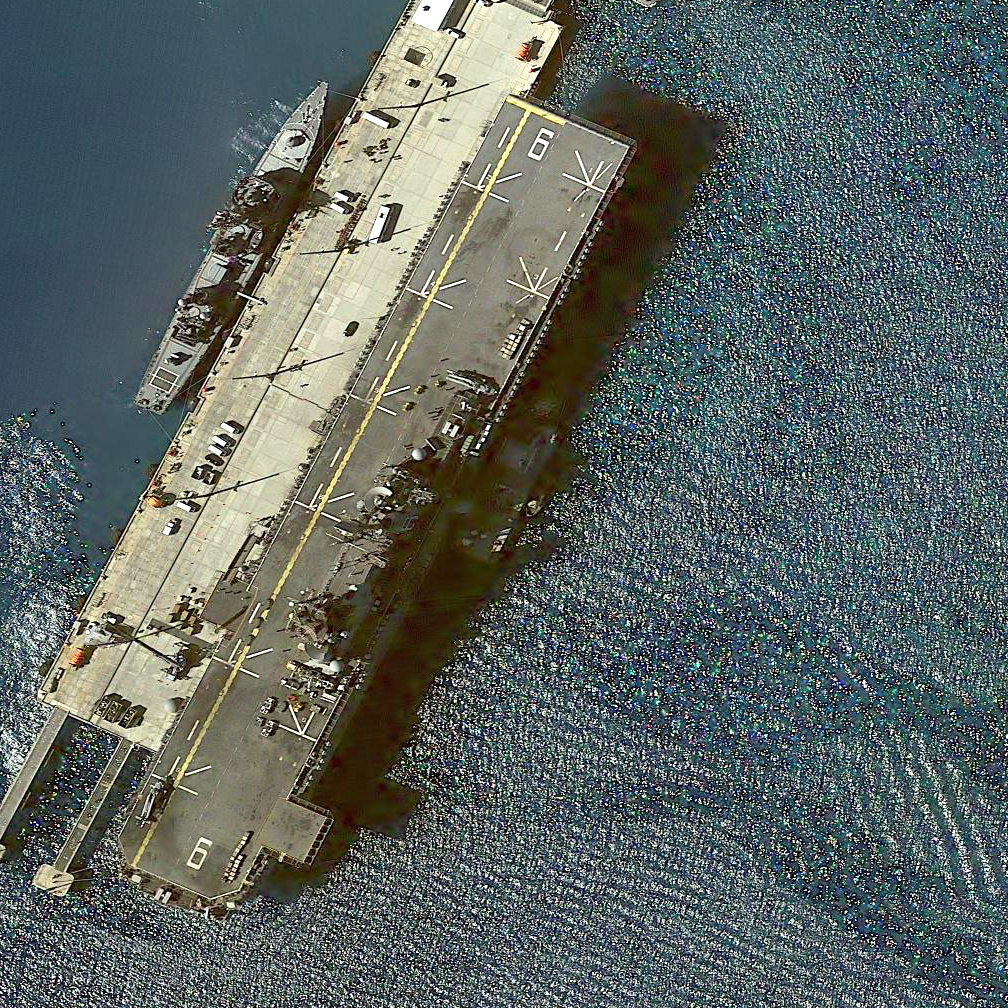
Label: assault